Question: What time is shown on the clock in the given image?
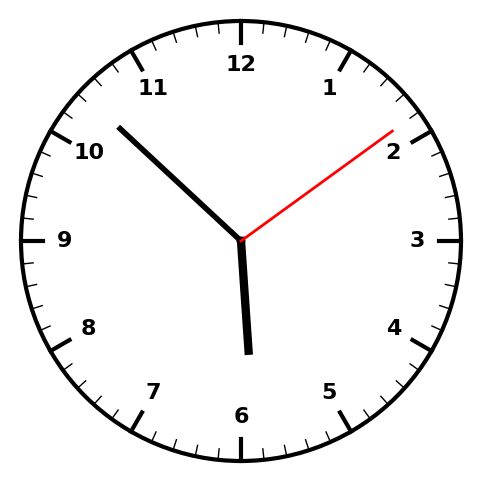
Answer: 05:52:09